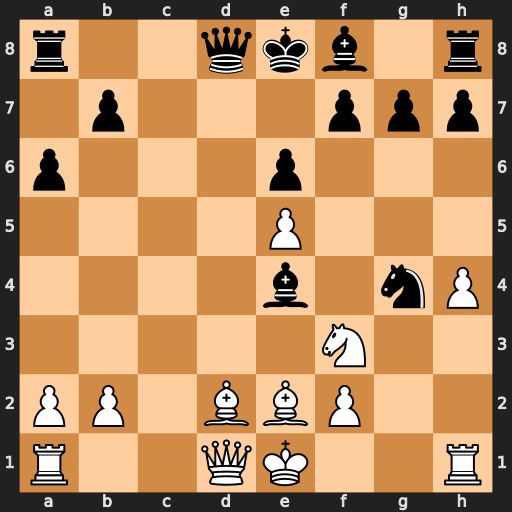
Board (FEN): r2qkb1r/1p3ppp/p3p3/4P3/4b1nP/5N2/PP1BBP2/R2QK2R
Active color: w
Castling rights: KQkq
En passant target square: -
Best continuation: Qa4+ Bc6 Qxg4